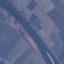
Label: River